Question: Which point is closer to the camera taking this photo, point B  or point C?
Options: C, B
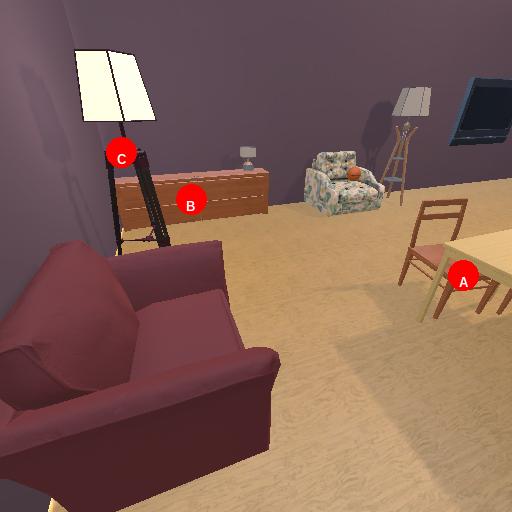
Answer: C